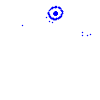
Particle: kaon